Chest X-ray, PA view. Patient: 46 years old, sex M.
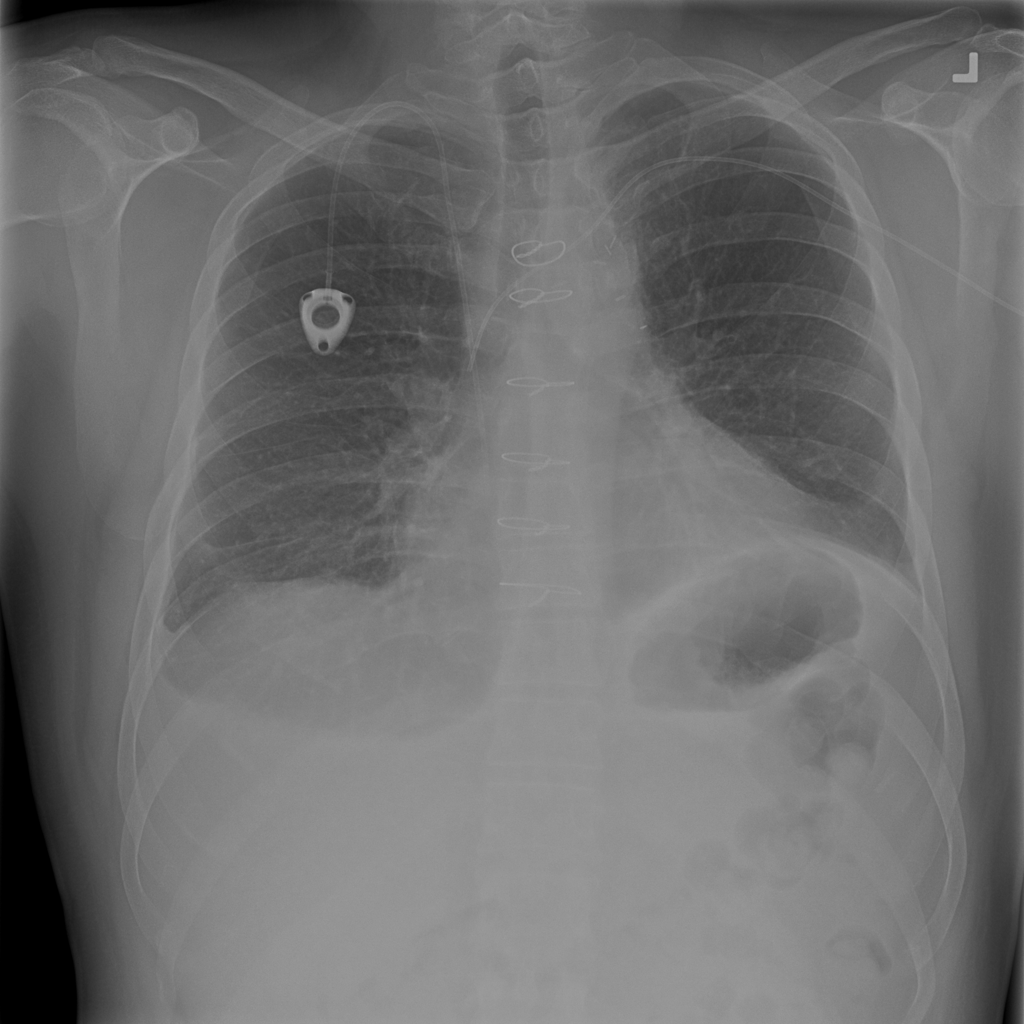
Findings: Atelectasis, Effusion